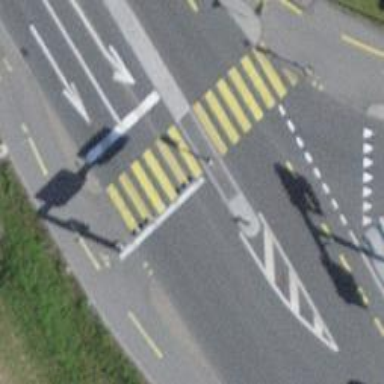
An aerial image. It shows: Zebra crossing with traffic signals and pedestrian island.